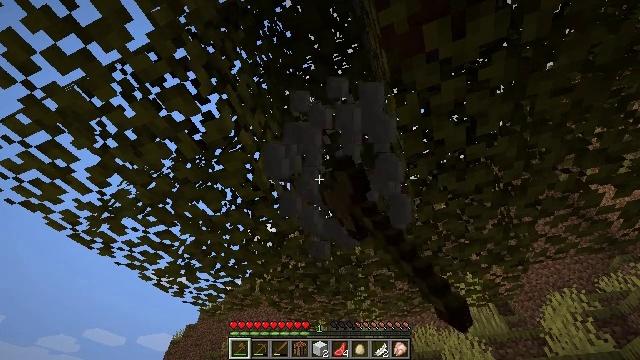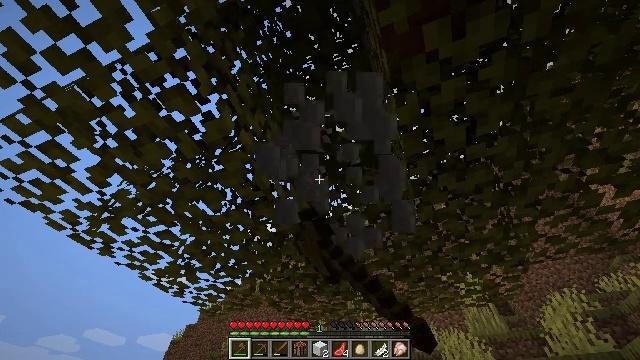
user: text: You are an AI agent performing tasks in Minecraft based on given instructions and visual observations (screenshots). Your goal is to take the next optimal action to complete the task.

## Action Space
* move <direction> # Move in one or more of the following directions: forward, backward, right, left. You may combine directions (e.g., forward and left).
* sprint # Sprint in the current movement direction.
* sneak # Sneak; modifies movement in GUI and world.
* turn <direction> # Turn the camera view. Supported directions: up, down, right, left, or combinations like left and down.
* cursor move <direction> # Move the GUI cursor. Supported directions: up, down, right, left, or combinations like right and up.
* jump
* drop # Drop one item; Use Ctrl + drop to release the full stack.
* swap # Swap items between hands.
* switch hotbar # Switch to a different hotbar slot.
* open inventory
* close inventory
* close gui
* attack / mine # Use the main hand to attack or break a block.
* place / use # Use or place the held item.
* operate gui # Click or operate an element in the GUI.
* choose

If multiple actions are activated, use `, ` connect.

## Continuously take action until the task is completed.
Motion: motion action
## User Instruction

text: Gather the acacia log for building.
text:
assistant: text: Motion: attack / mine
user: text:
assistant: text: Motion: attack / mine